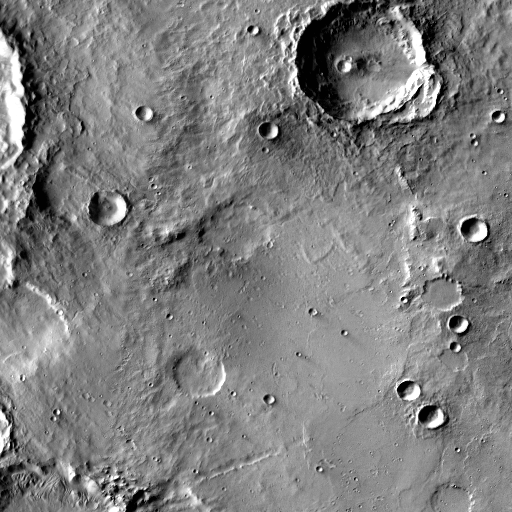
Crater classes present: Background, Other, Layered, Buried, Secondary